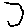
Label: hexagon